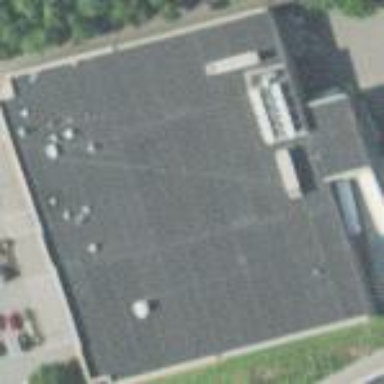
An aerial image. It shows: Supermarket building.